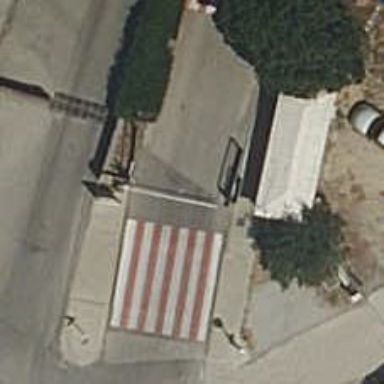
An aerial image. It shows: Lift gate barrier.